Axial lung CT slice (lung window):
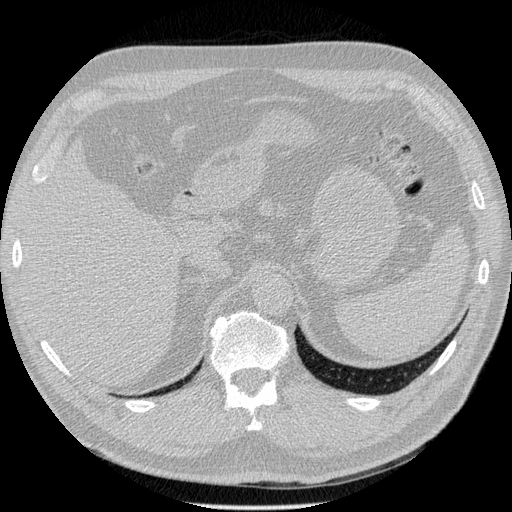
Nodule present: no